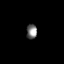
Tissue: prostate
Cell type: Fibroblasts
Senescence score: 0.7213
Nuclear area (px): 151
Mean DAPI intensity: 123.801